Question: i am using ion auth library in codeigniter when i integrated it and accessing from localhost it showing me error as mentioned in image.

when i opened the library code line 141 the code is:
'''
$user = $this->where($identifier, 'ion_auth'), $identity)->where('active', 1)->users()->row(); //changed to get_user_by_identity from email
'''
now my question is the ) symbol after 'ion_auth' is ok or wrong? when i removes this library code works fine.
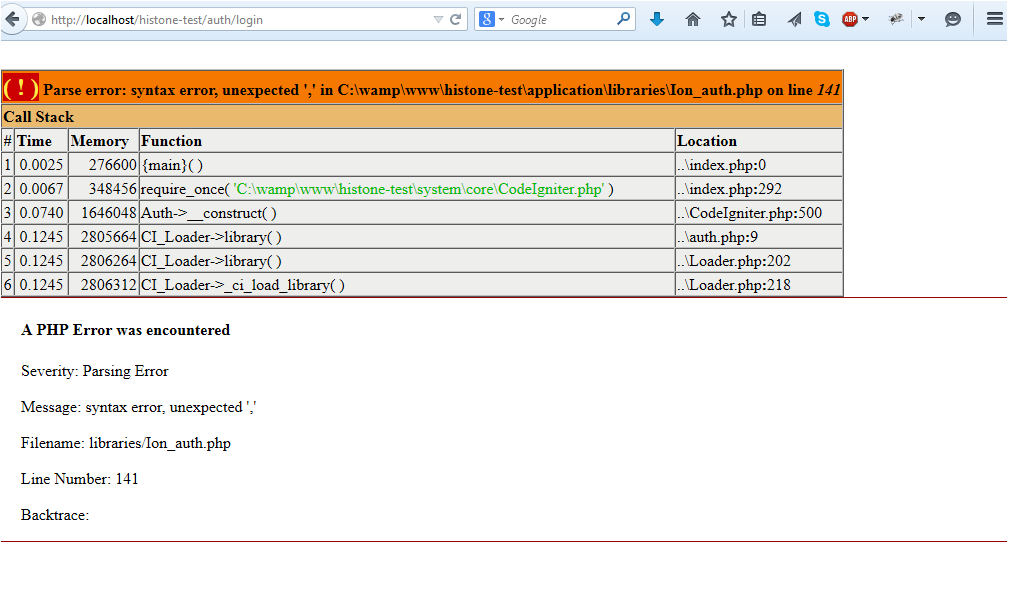
Answer: this issue was exist when i downloaded library but later after mentioning here Ben Edmunds has updated code and now the correct code is
'''
$user = $this->where($identifier, $identity)->where('active', 1)->users()->row();
'''
at line 141 which is working for me.